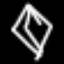
Label: diamond